Field crop: maize
Growth stage: 1
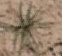
Species: salsola